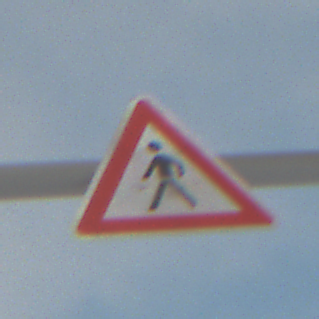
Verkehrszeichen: FussgaengerRechts
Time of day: MorningAfternoon
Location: Outdoor (Nature)
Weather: Overcast
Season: Winter
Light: Natural